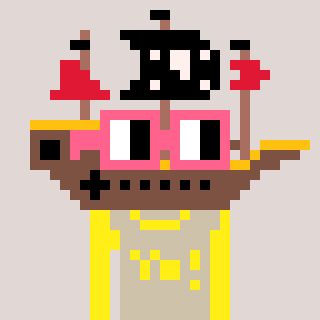
a pixel art character with square pink glasses, a pirateship-shaped head and a bege-colored body on a warm background